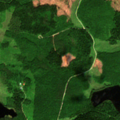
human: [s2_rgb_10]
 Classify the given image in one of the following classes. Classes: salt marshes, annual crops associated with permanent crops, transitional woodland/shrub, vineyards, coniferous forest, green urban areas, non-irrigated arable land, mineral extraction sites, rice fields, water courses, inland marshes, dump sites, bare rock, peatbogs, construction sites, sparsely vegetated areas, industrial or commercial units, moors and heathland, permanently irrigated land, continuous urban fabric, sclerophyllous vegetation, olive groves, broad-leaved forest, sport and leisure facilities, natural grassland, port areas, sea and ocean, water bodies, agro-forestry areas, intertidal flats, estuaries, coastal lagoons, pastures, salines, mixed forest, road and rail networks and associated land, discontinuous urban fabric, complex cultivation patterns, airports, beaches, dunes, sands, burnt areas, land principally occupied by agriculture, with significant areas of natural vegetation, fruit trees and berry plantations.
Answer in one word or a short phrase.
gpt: coniferous forest, mixed forest, transitional woodland/shrub